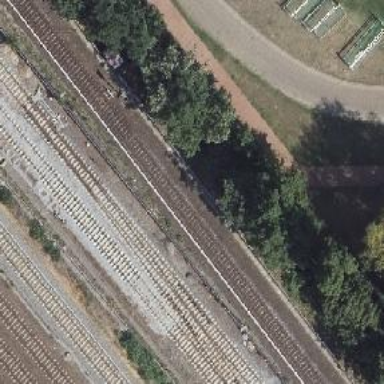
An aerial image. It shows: Railway signal.